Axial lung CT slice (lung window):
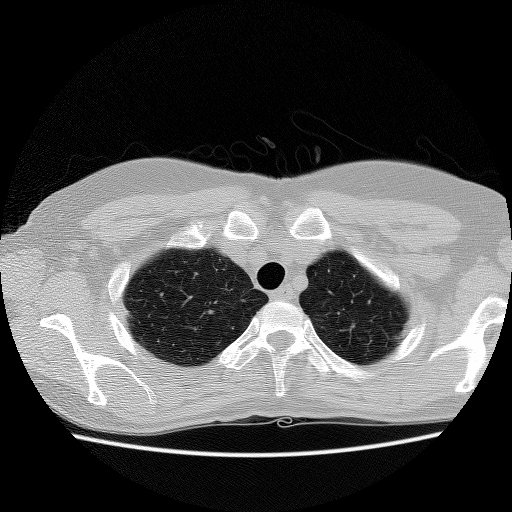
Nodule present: no